Current action and preconditions to check: path_clear

Your task: For each precondition in the list above, predict whether it will hold at this action.

Consider the current scene as observed from the mobile robot's camera, and analyze the predicted future states of all dynamic agents (e.g., people, animals, vehicles, or any moving entities) within the NEXT SECOND.

IMPORTANT: Only answer "very likely" if you are absolutely certain—based on strong, clear evidence—that a dynamic agent will violate the precondition in the predicted future state. Do NOT answer "very likely" for unlikely, ambiguous, or low-probability risks.

Ask yourself for each precondition: Is there a high probability, with clear and convincing evidence, that the predicted future states of any dynamic agent will interfere with the predicted future state of the currently executing action within the NEXT SECOND, causing that precondition to fail?

Assess the risk level based on these predictions. Use "likely" or "very likely" if motions create a clear risk of interference.

Use "neutral" or "improbable" if agents are nearby but their predicted paths are clearly diverging or non-conflicting.

Failure Risk Categories: "very improbable", "improbable", "neutral", "likely", "very likely"

Answer Format: Output ONLY the probability_of_failure value from these categories: "very improbable", "improbable", "neutral", "likely", "very likely"

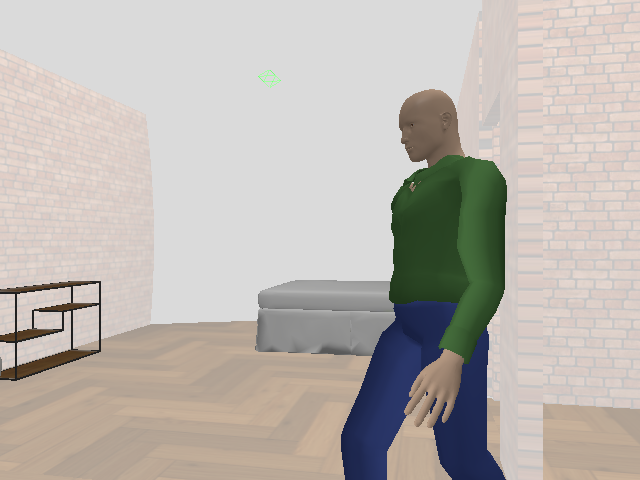

Answer: very likely